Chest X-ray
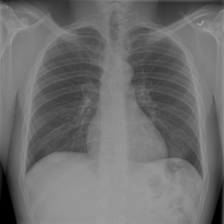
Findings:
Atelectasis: negative
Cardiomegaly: negative
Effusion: negative
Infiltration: negative
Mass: negative
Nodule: negative
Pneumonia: negative
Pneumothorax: negative
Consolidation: negative
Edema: negative
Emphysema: negative
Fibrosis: negative
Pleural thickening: negative
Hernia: negative